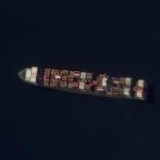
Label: civil